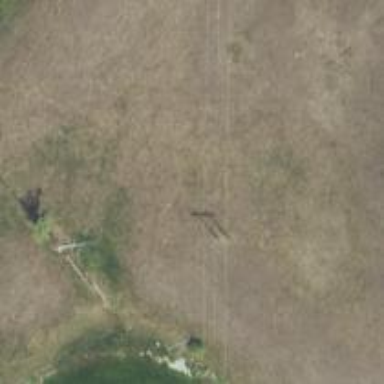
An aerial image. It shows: Power pole.